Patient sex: M
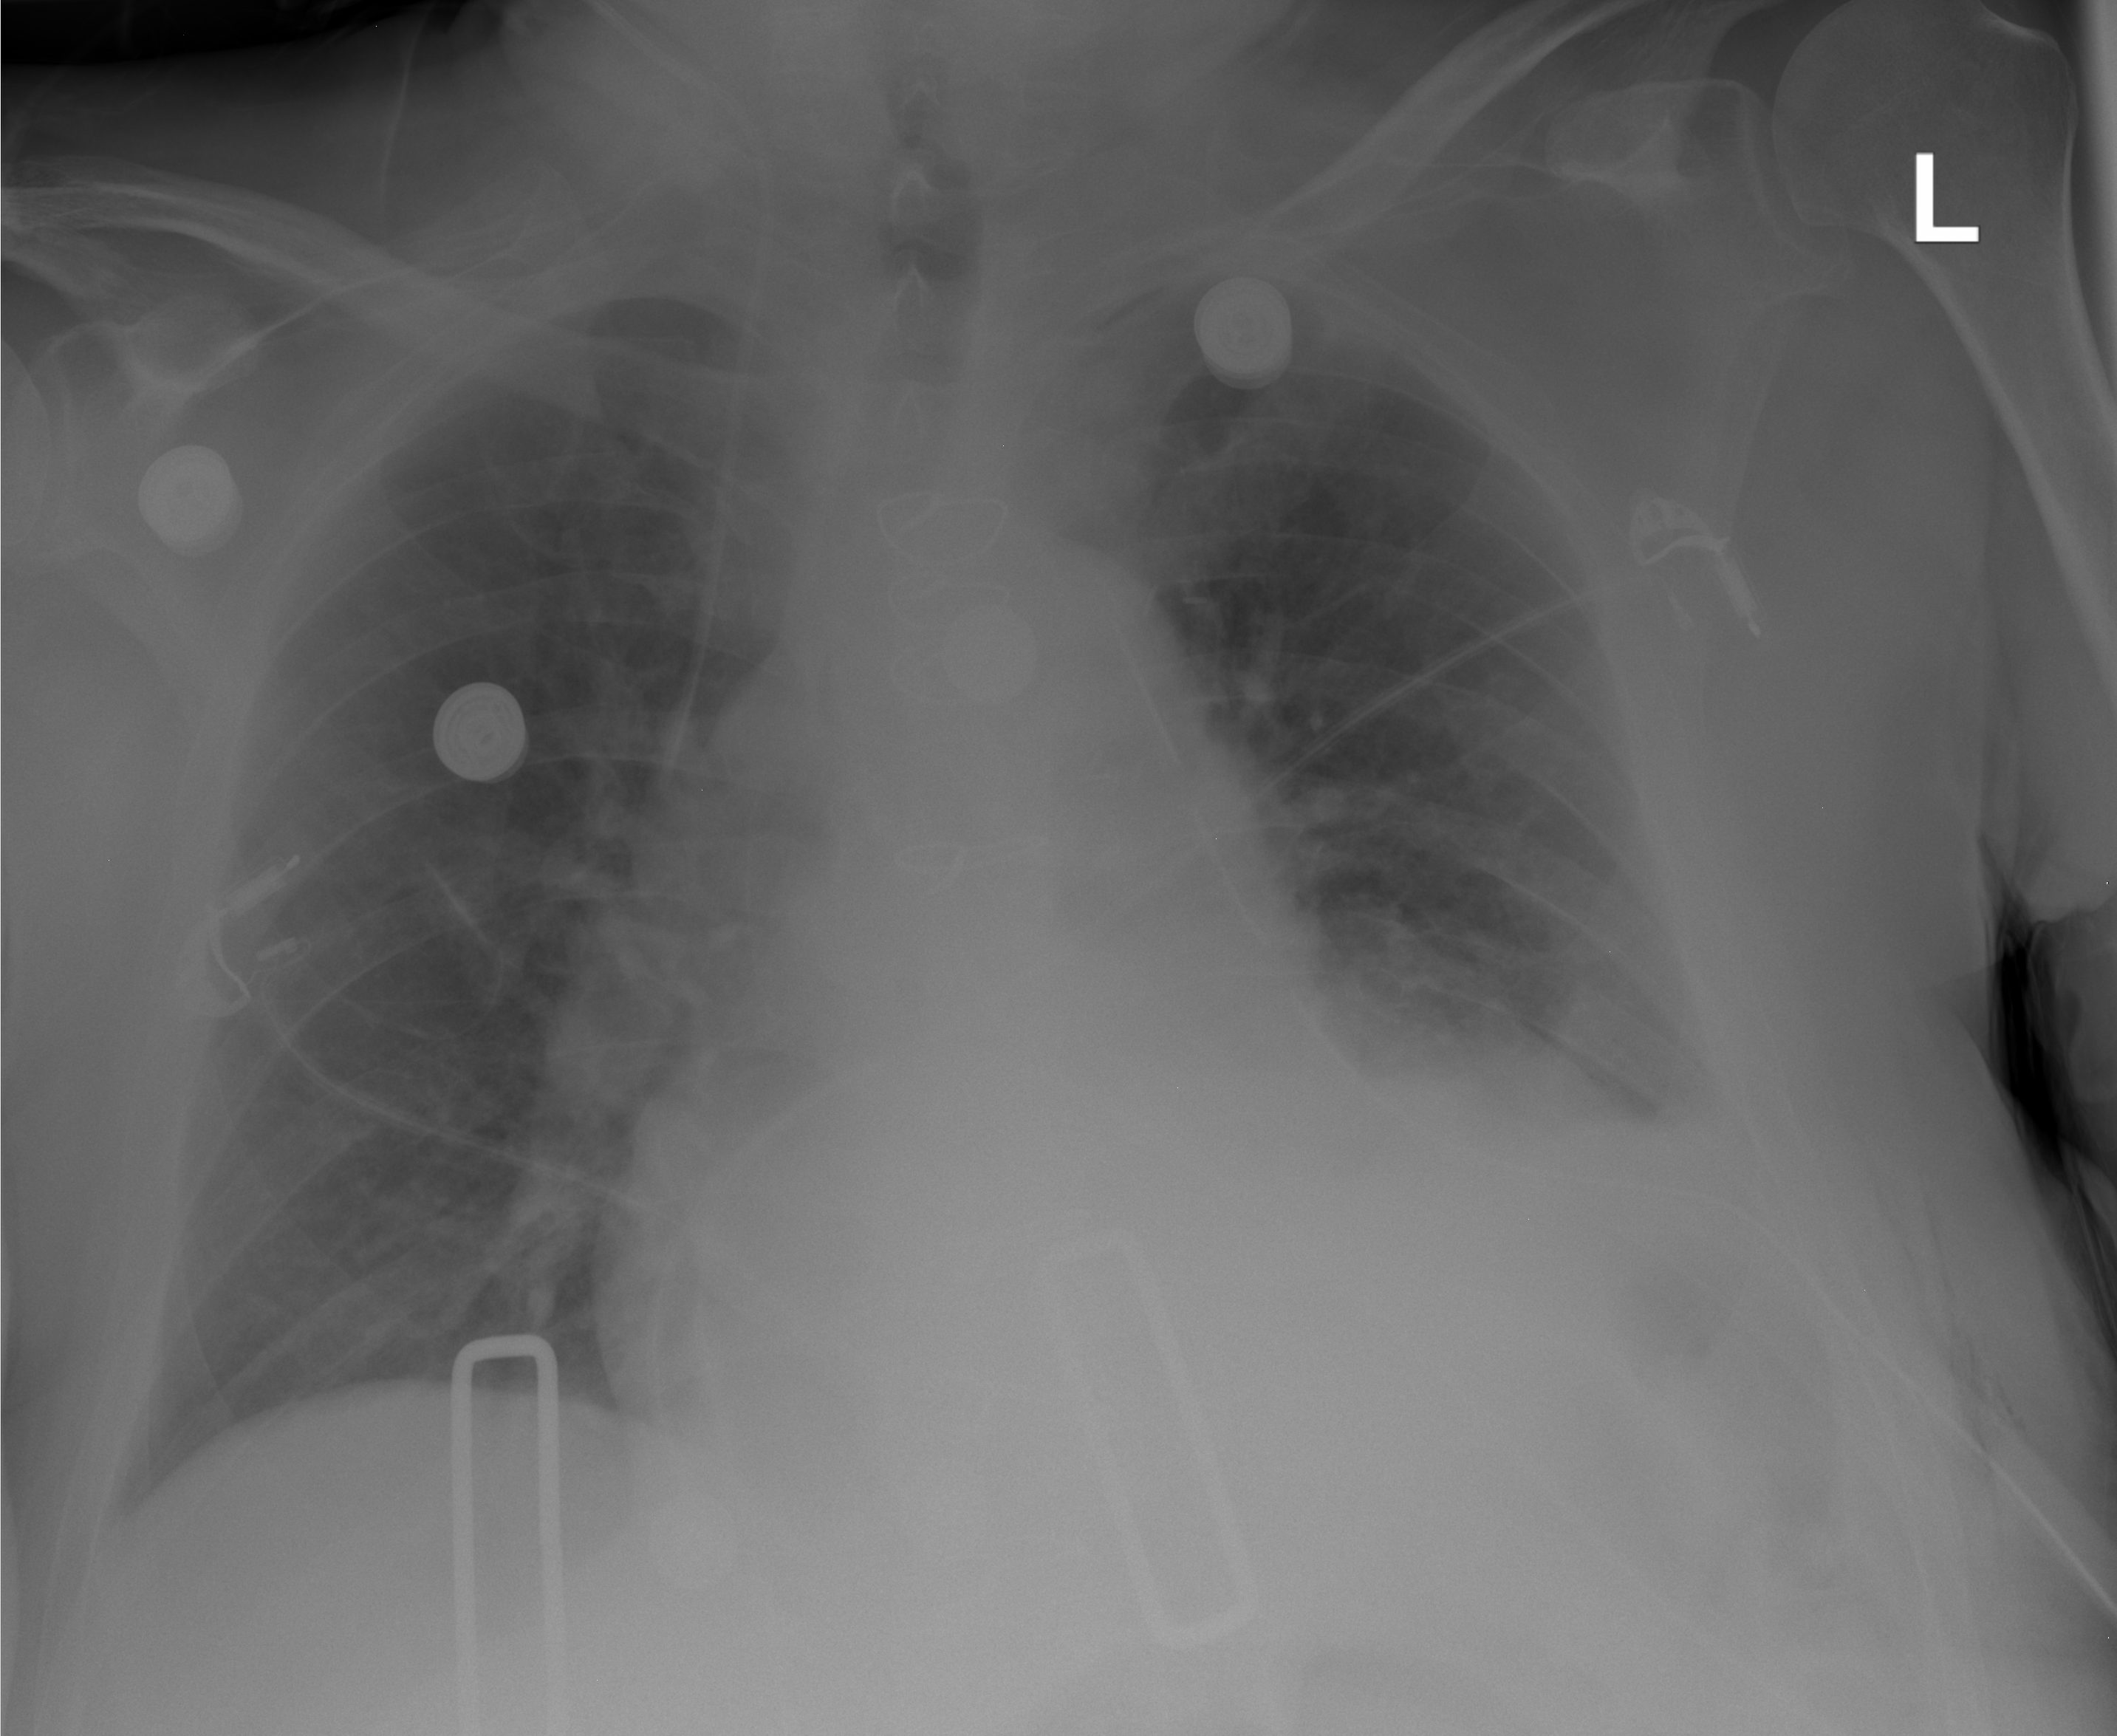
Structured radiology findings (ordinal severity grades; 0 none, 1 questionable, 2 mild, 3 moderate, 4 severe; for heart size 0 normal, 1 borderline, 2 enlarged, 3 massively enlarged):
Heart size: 2
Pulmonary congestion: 1
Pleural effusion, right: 0
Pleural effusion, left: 3
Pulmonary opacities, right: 0
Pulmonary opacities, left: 0
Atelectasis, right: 0
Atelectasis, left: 2